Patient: sex F, age 71
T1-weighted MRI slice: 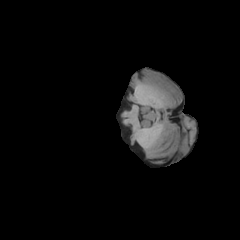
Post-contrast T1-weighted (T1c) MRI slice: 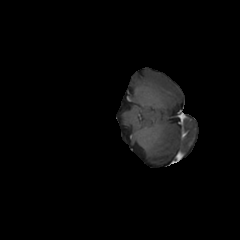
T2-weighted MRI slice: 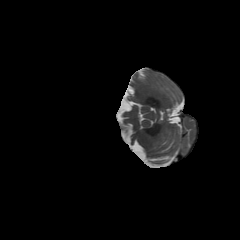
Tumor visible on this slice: no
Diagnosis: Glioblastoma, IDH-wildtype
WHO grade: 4